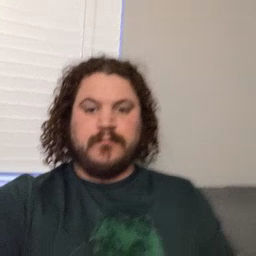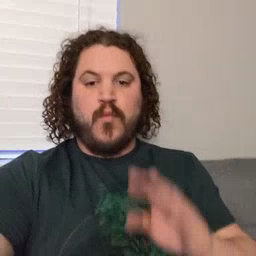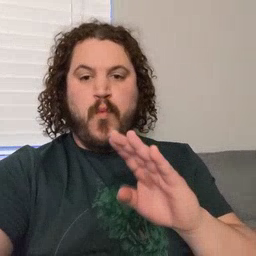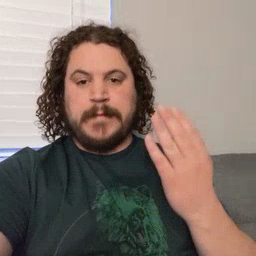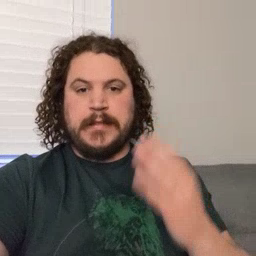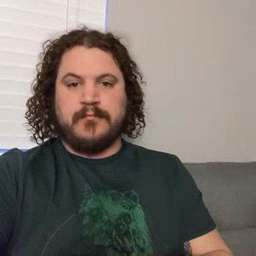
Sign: open